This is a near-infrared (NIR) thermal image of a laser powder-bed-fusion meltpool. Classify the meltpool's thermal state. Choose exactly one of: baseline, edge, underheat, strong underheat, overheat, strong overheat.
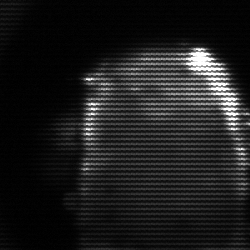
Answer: baseline